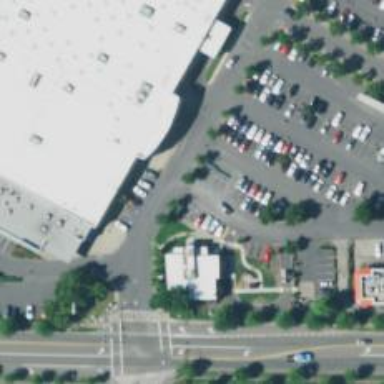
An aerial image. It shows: Parking space is available.